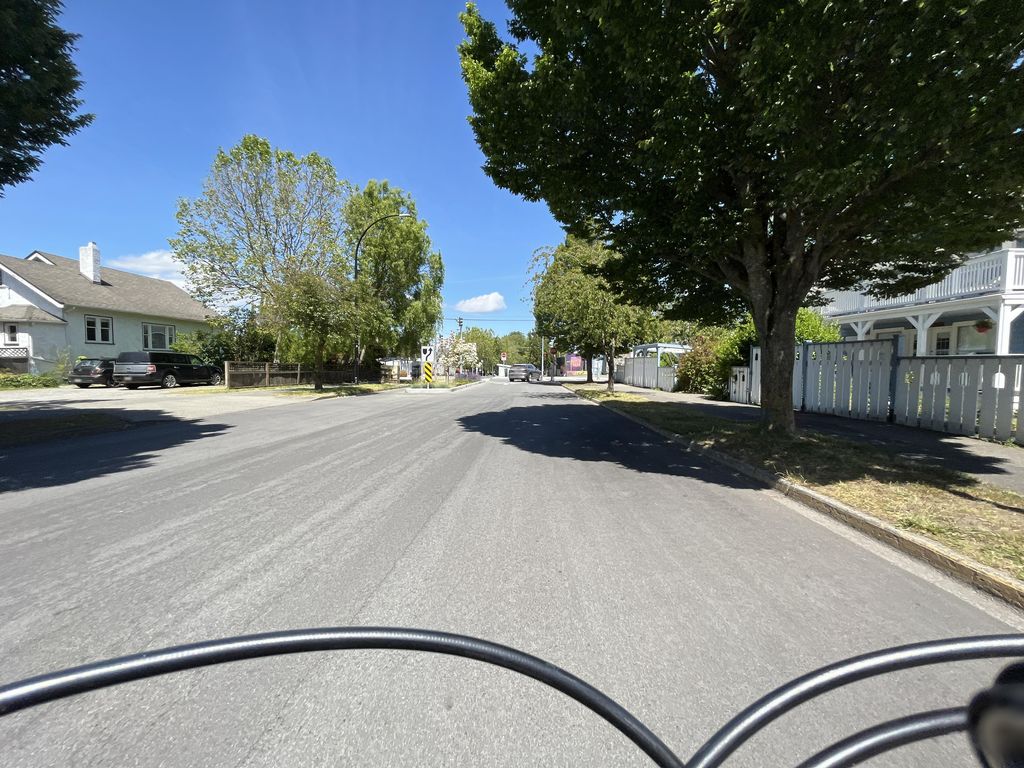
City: victoria